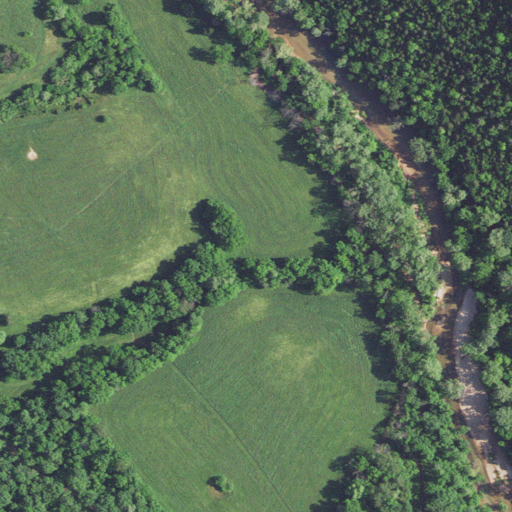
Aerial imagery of valley in Missouri named Click Hollow containing deciduous forest, pasture, mixed forest, grassland, and open development